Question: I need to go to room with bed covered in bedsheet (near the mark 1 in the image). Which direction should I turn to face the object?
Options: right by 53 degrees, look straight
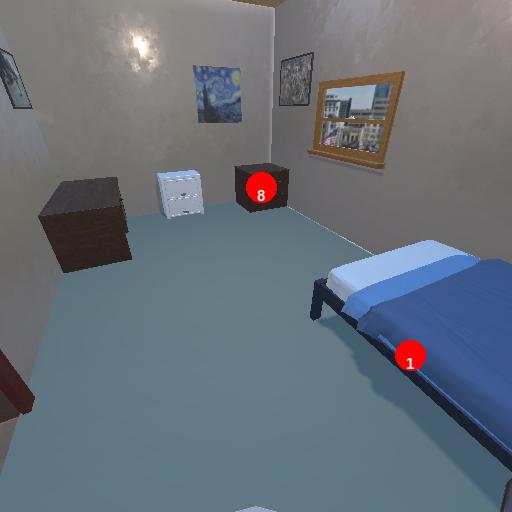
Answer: right by 53 degrees